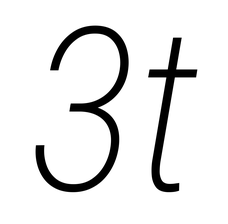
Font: Roboto-Italic_Condensed_ExtraLight_Italic